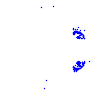
Particle: electron